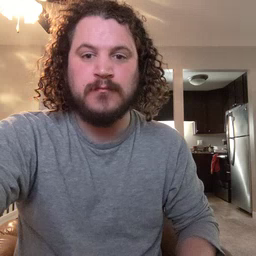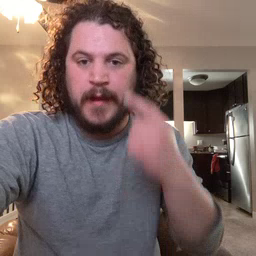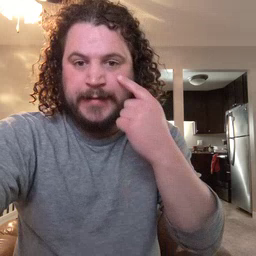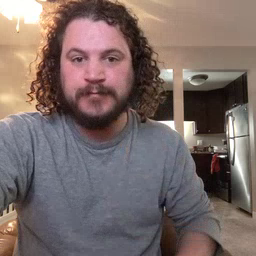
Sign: eye